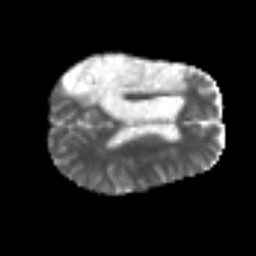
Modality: MD
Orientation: axial
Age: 54
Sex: male
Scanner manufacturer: siemens
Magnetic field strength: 3 T
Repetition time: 6.1 s
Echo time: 0.101 s